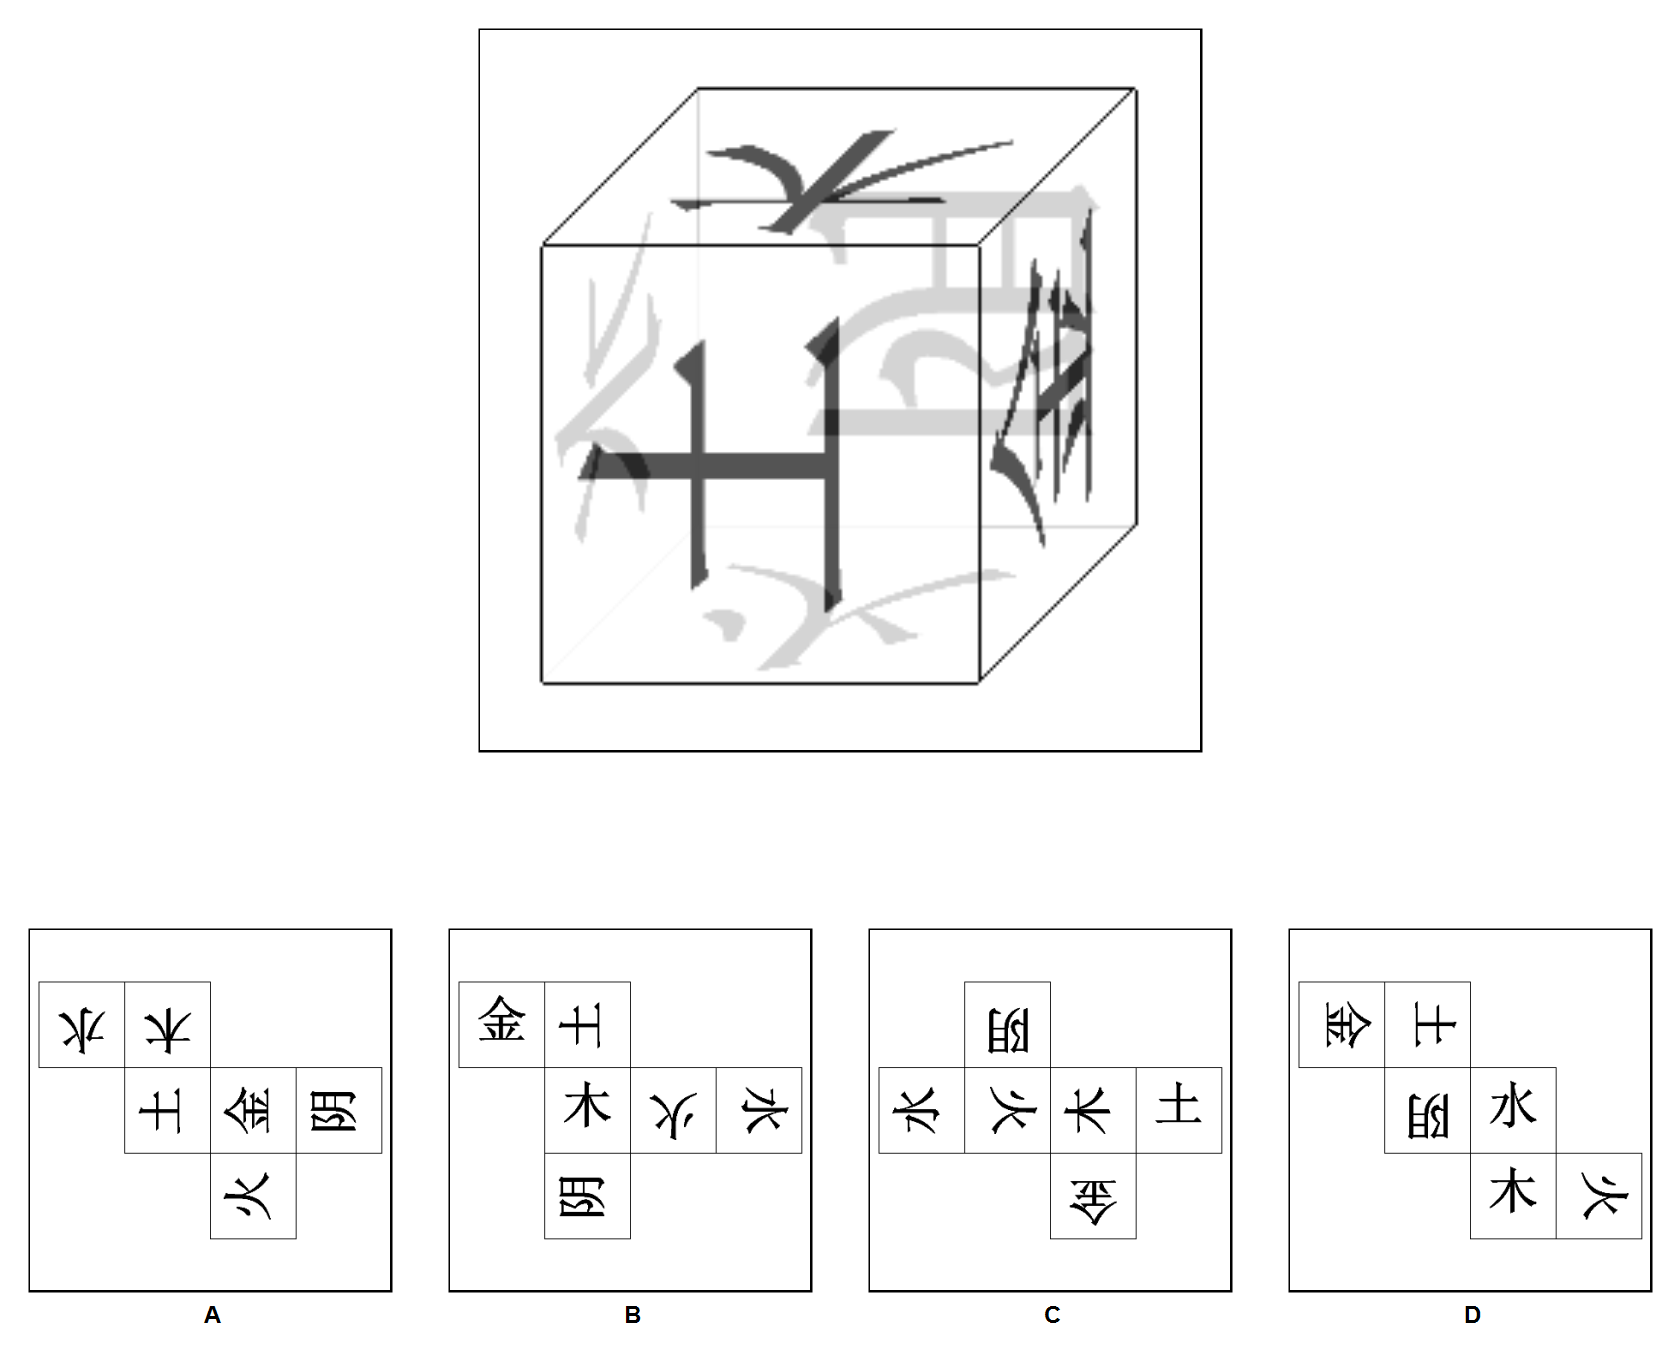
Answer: A